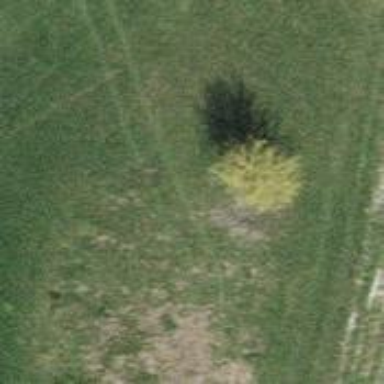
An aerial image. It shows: Urban area featuring tree as natural element.